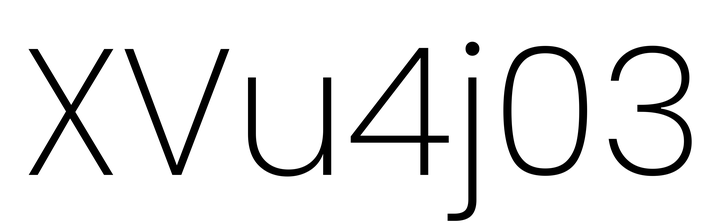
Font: Poppins-ExtraLight